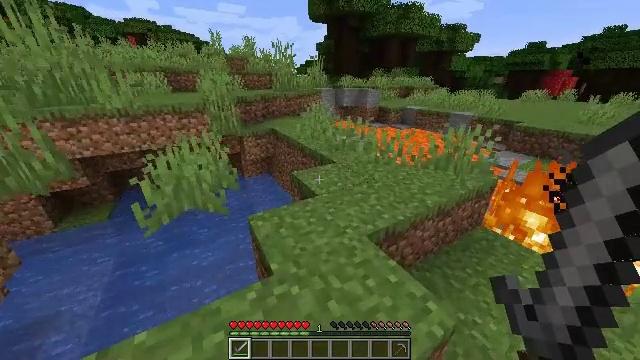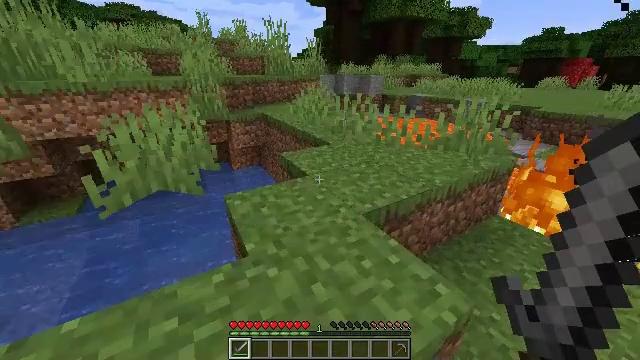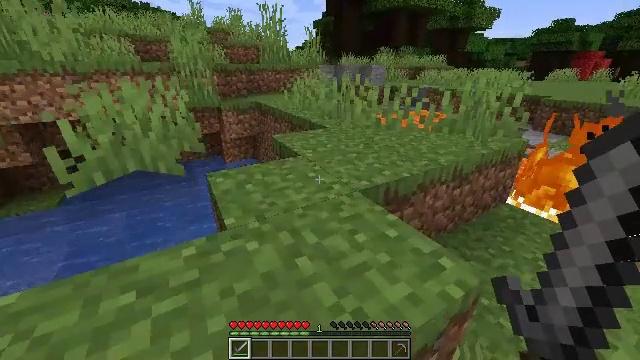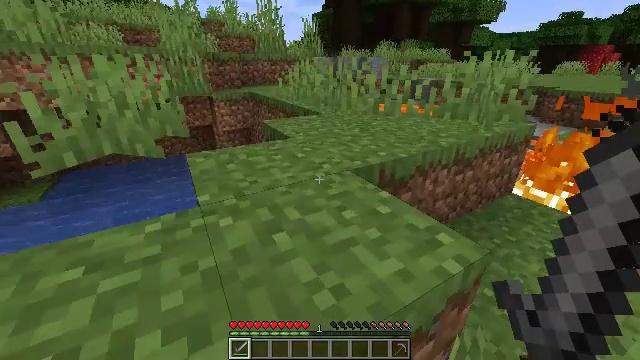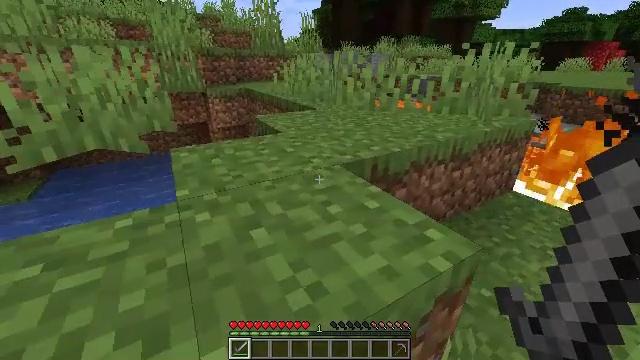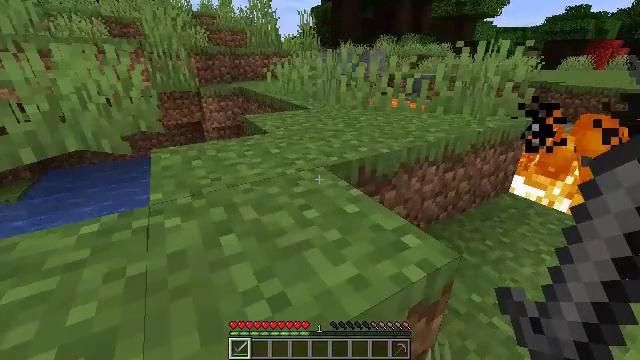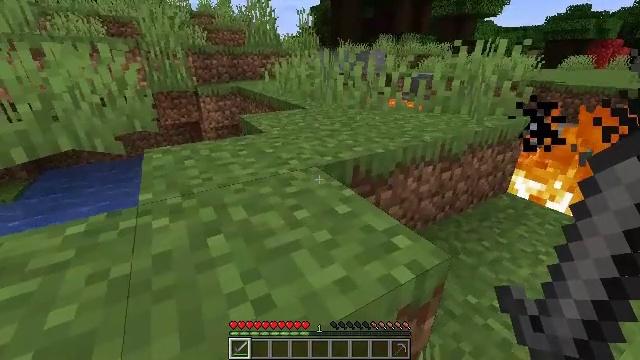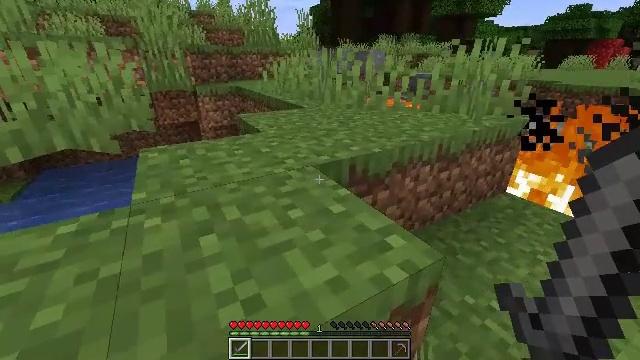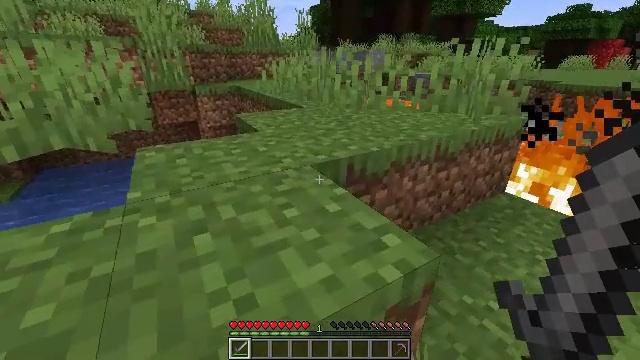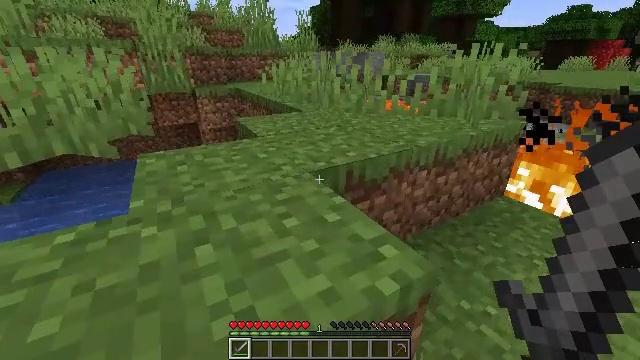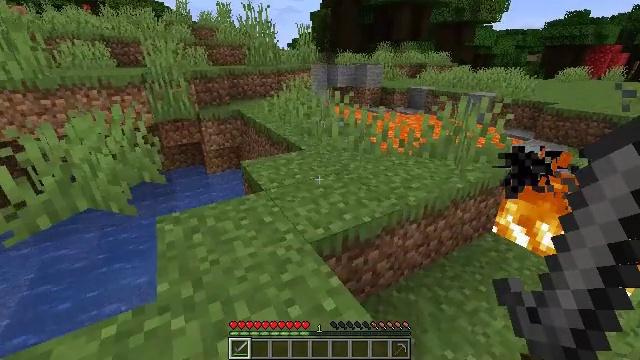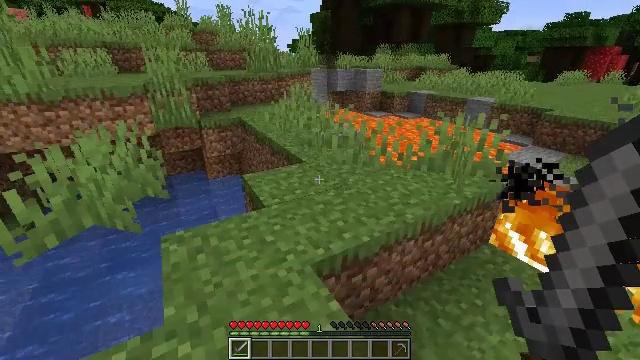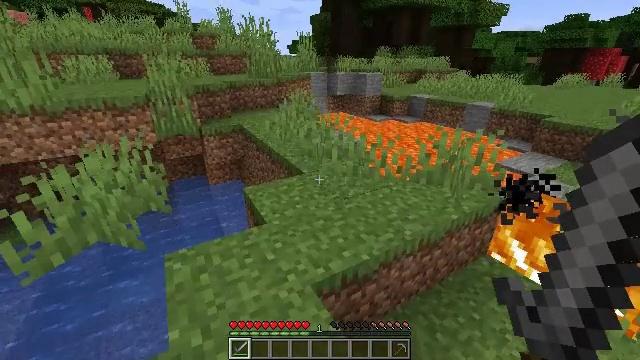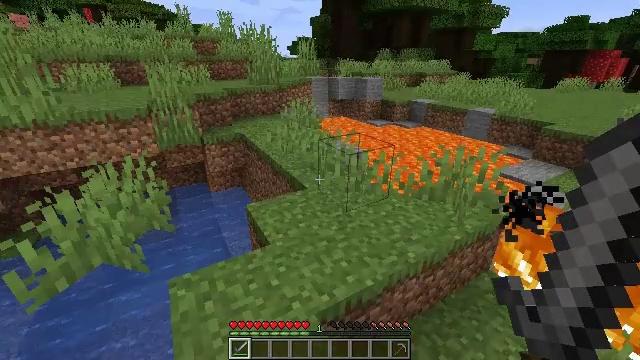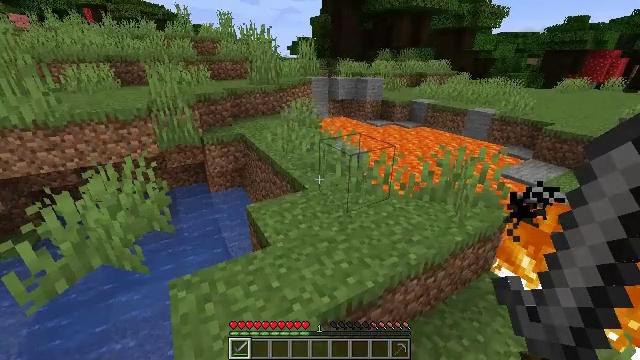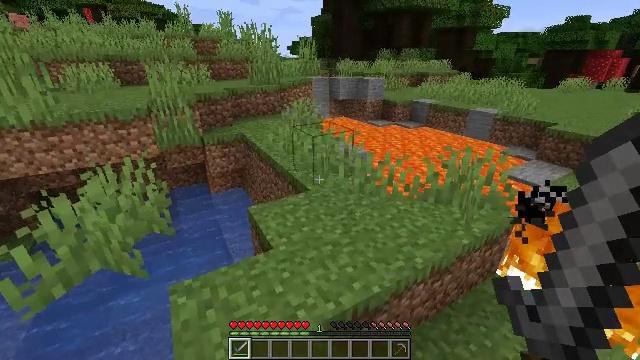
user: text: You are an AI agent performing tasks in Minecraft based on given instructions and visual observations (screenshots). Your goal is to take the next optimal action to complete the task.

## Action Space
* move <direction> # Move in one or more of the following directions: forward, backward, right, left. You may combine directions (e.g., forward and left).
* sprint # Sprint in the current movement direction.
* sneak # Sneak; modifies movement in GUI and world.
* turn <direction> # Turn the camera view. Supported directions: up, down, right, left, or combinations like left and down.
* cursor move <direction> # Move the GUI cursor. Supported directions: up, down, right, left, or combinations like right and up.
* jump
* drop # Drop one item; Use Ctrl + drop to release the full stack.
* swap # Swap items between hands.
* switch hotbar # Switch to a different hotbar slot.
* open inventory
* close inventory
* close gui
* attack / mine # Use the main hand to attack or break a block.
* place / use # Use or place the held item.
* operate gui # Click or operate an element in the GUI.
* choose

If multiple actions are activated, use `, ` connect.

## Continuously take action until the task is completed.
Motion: motion action
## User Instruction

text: Get cooked cod by cooking cod in the furnace.
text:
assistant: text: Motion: move right
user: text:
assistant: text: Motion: move right
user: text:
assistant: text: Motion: move right
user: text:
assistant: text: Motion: no_op
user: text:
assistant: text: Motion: no_op
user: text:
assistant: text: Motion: no_op
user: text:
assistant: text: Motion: no_op
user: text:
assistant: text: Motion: no_op
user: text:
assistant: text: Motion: jump
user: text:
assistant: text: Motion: move forward, jump
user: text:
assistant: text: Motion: move forward, jump
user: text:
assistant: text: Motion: move forward and move left, jump
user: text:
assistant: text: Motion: move forward and move left, jump
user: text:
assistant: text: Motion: move forward and move left, jump
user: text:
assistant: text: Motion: move forward and move left, jump
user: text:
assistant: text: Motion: move forward and move left
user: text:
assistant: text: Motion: move forward and move left
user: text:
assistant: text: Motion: move forward
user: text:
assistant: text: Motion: no_op
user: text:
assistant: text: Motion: no_op
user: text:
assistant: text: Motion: move forward
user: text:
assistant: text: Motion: move forward
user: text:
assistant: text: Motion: move forward
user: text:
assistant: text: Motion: no_op
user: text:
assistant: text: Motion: move forward
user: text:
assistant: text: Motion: move forward
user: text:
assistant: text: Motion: move forward and move right
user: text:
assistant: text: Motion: move forward and move right
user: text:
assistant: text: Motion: move forward and move right
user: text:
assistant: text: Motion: move forward